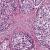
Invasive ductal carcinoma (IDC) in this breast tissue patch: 1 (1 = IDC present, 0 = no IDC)